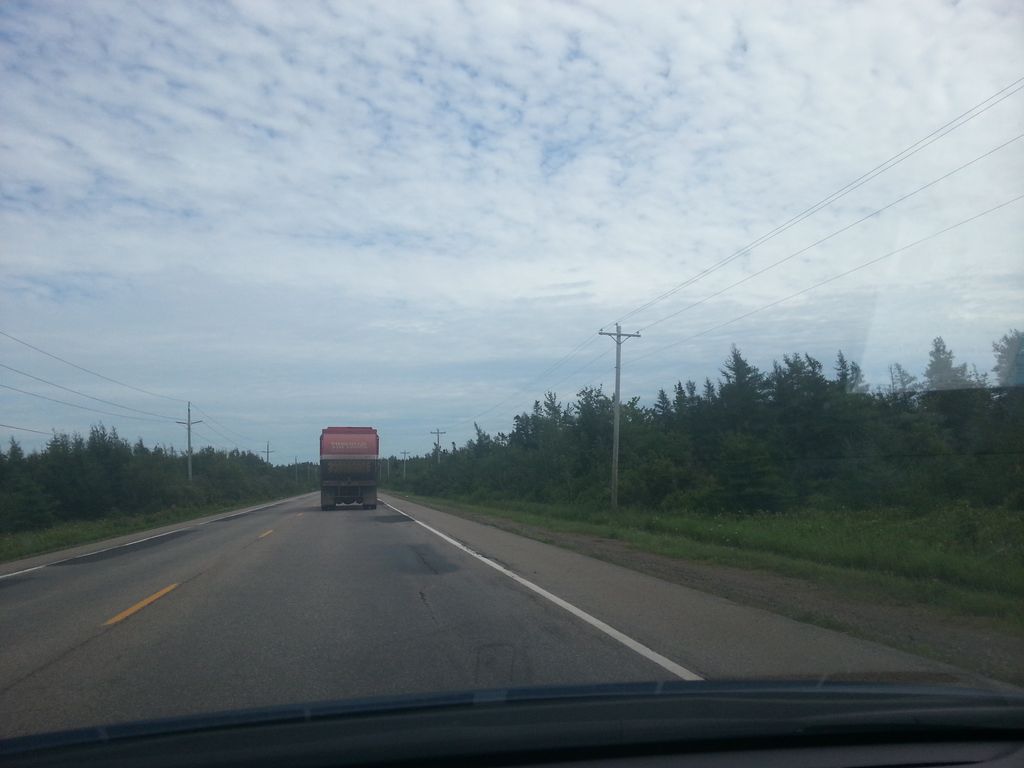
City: charlottetown